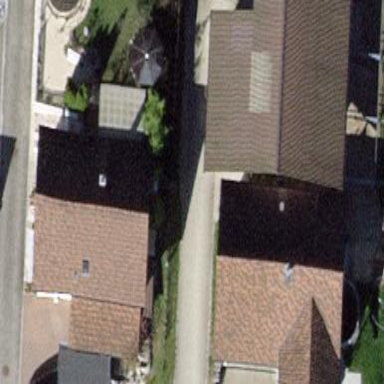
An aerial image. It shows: Shed.